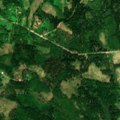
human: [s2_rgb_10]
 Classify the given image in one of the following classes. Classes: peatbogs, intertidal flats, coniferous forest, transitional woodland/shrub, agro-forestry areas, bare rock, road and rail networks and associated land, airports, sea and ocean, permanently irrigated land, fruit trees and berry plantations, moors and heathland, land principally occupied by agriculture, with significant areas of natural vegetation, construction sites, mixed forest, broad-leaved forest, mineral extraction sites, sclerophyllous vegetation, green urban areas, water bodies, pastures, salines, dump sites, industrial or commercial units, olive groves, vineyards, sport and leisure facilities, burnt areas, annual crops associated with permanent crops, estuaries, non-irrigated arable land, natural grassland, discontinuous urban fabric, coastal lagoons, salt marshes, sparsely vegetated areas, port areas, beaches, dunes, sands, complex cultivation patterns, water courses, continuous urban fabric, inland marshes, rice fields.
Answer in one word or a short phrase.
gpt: non-irrigated arable land, land principally occupied by agriculture, with significant areas of natural vegetation, broad-leaved forest, mixed forest